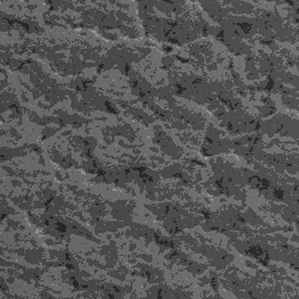
Label: frost